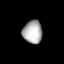
Tissue: lung
Cell type: Epithelial cells
Senescence score: 0.1576
Nuclear area (px): 440
Mean DAPI intensity: 172.593